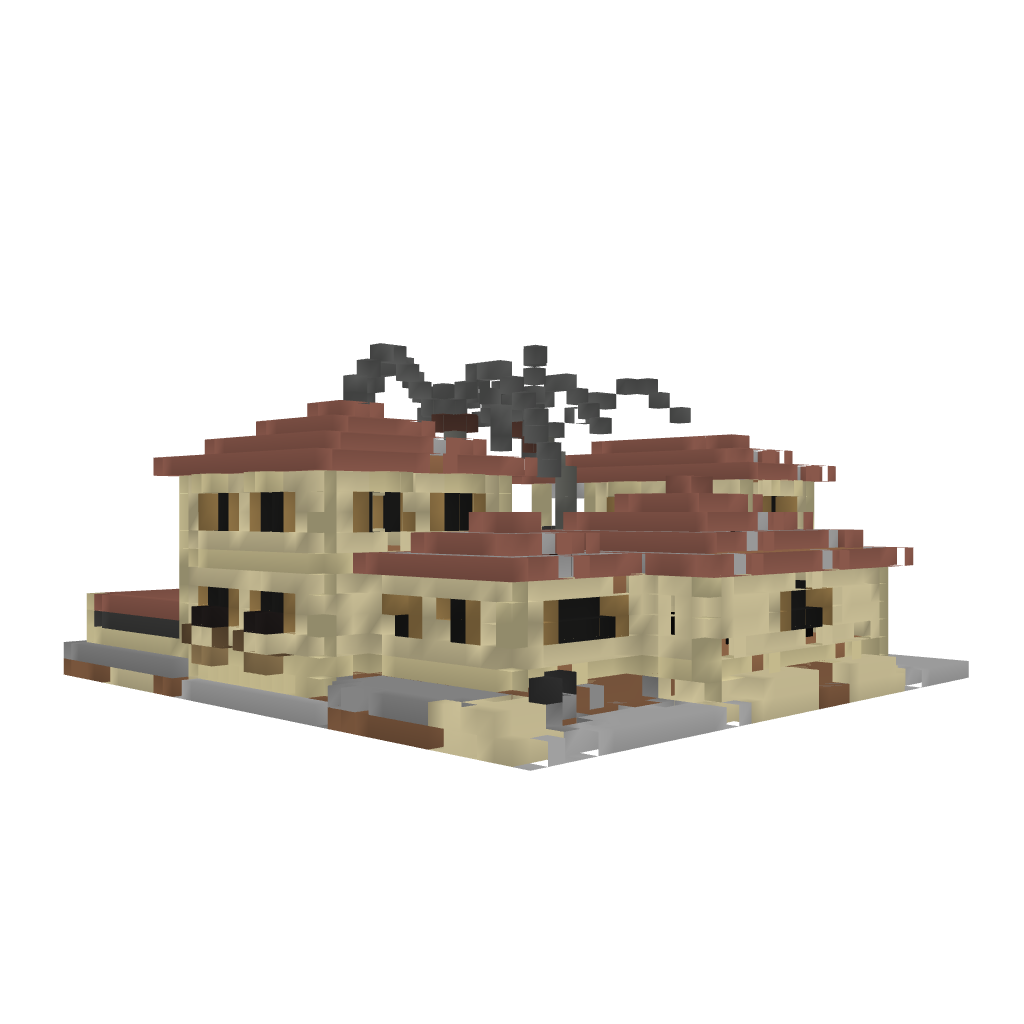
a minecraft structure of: mediterraneanhouse